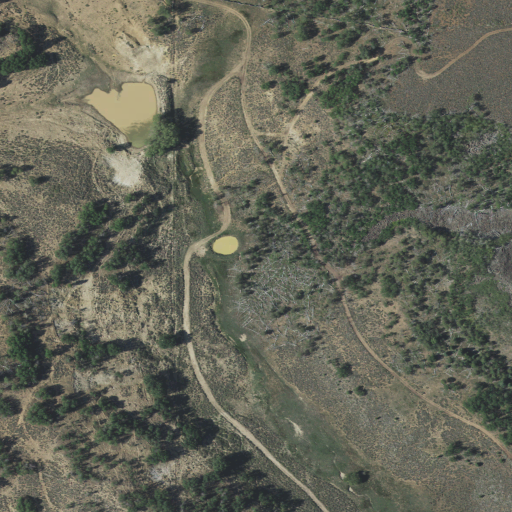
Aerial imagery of valley in Utah named Puzzle Draw containing shrub, evergreen forest, deciduous forest, and woody wetlands